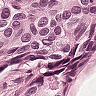
Metastatic tissue present: yes